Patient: sex F, age 66
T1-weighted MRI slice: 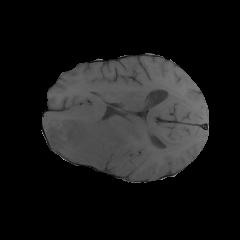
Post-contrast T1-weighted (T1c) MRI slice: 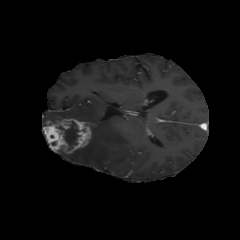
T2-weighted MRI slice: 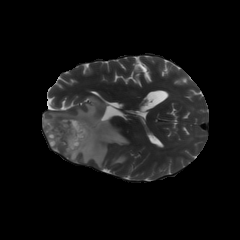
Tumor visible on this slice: yes
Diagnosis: Glioblastoma, IDH-wildtype
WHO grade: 4